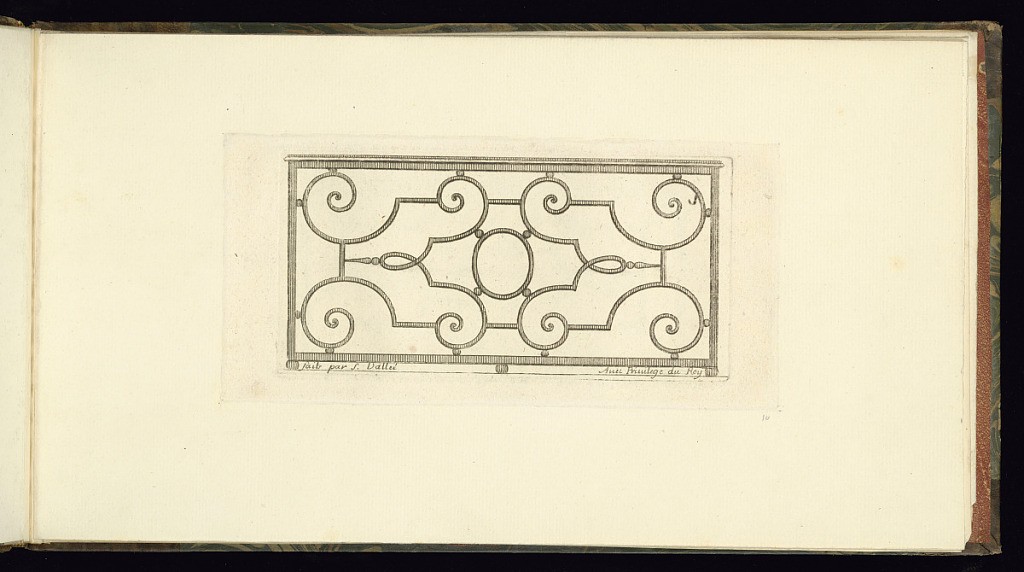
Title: Balcony Rail (Balustrade) Design
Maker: S. Vallée, French, 18th century
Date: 18th century
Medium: Etching and engraving on paper
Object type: Print
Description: Design for a wrought-iron ornamental balcony rail (balustrade) featuring scrolling bands. The plate is signed.